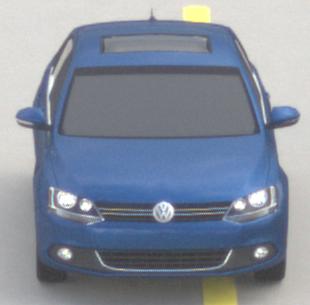
Make: VW
Model: Jetta 1.2 TSI
Detailed model: Jetta (IV)
Model produced from: 2011/01
Model produced until: 2014/08
Doors: 4
Color: blue
Road condition: dry road
Daytime: morning or afternoon
Contrast: low contrast